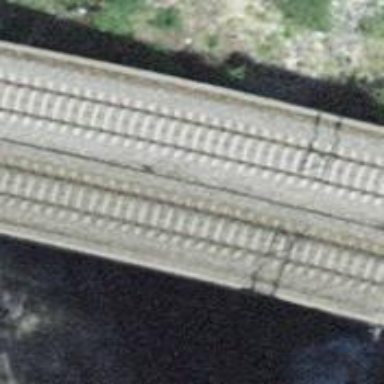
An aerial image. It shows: Viaduct railway bridge with electrified contact line.